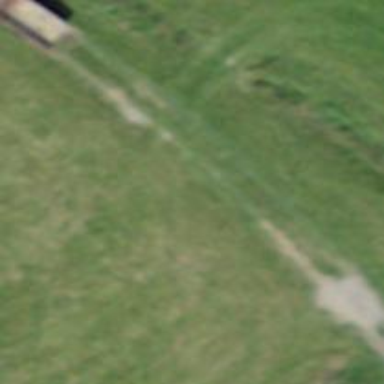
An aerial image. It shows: Grassy track with grade5 tracktype.